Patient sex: F
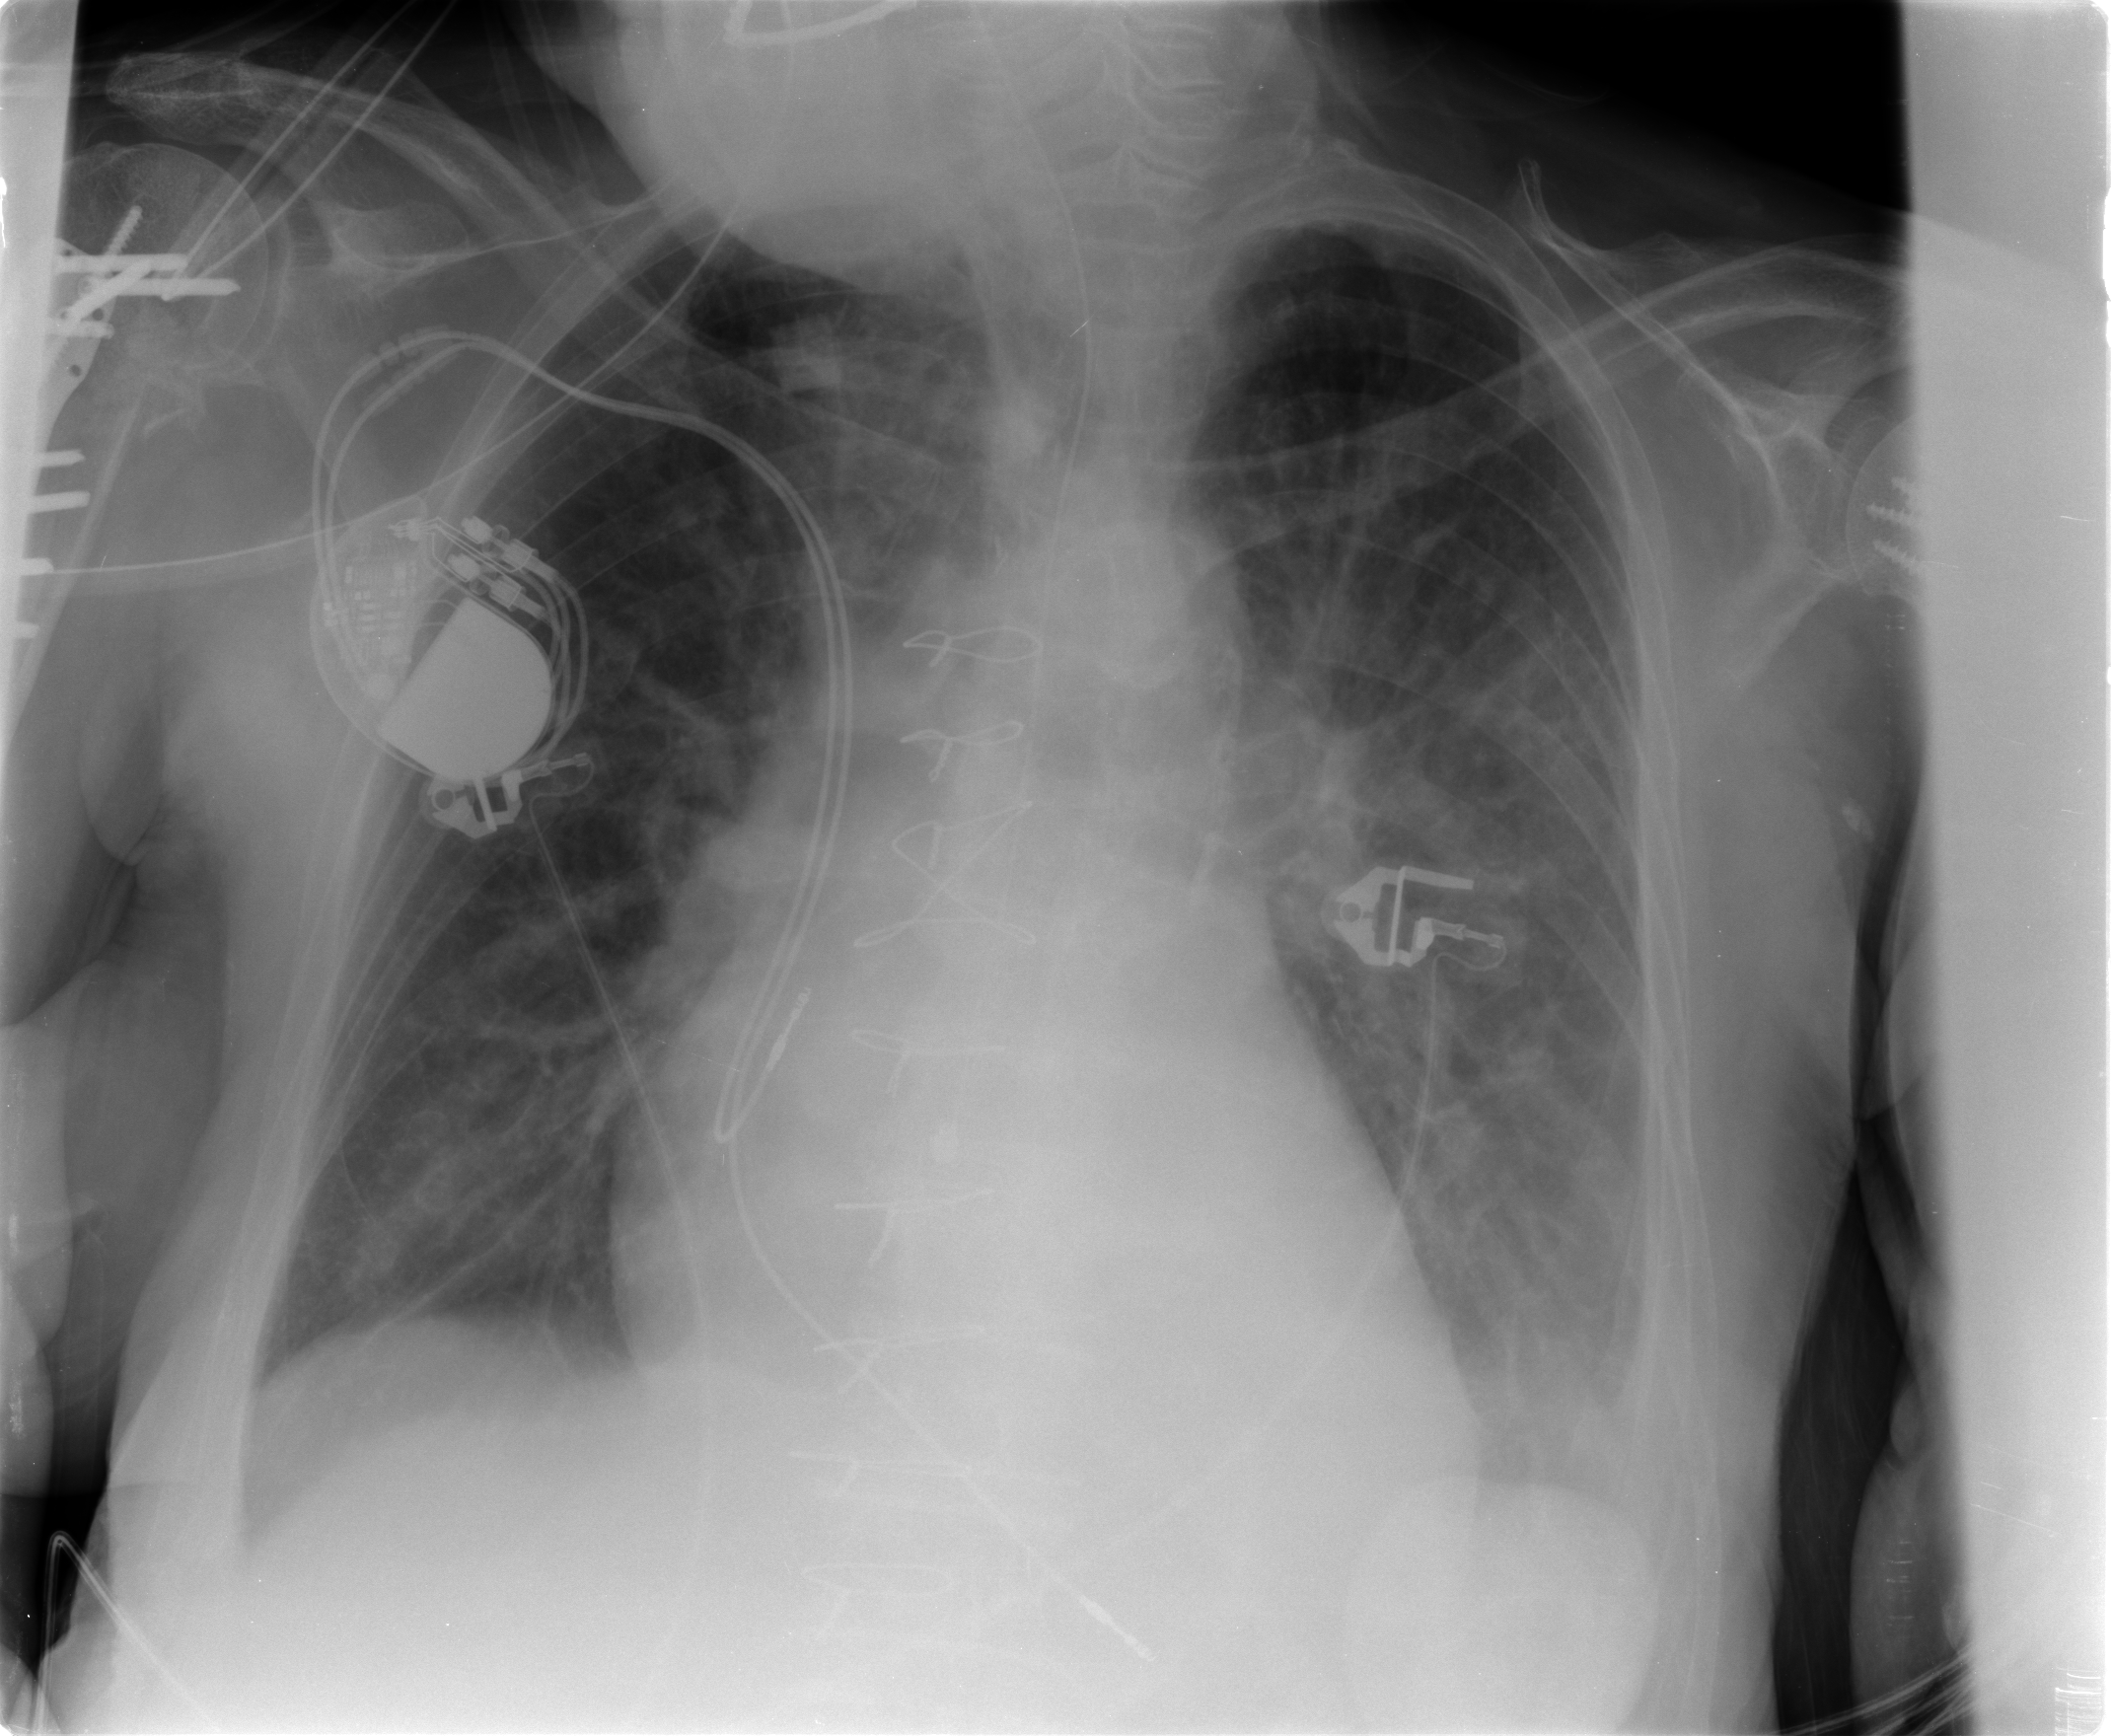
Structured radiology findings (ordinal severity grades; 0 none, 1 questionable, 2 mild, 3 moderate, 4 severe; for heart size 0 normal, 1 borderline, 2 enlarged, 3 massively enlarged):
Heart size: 2
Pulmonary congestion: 2
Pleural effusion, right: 0
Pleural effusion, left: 2
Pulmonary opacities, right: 2
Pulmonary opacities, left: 3
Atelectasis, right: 2
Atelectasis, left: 2